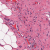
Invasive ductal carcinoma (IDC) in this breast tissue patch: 0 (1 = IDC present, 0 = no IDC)